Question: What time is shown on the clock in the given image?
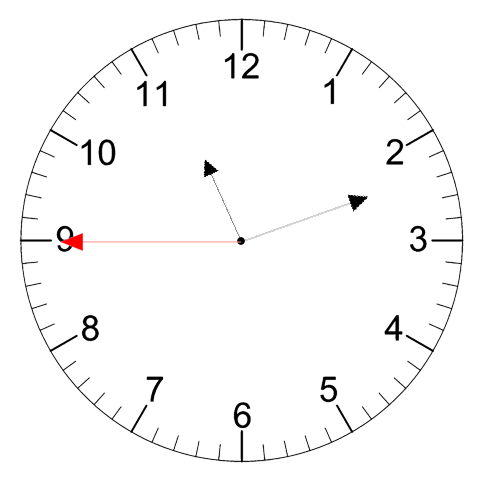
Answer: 11:11:45